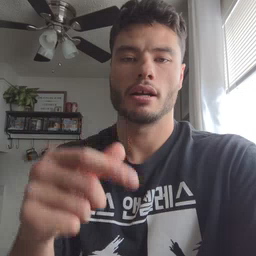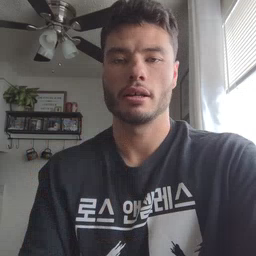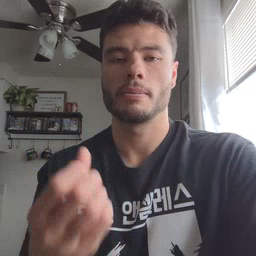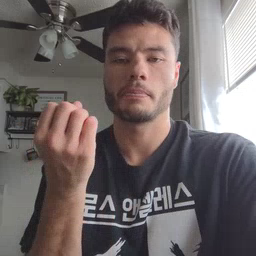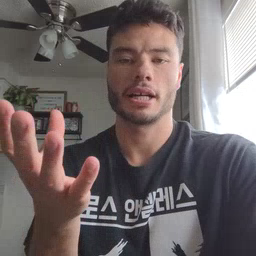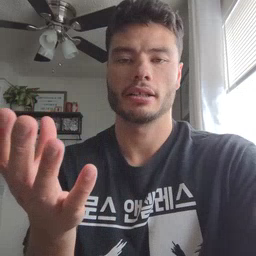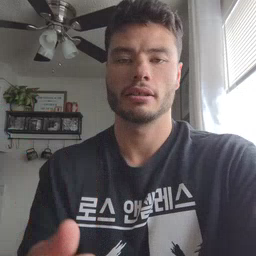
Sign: many